Question:
I have a django project with static files as in the screenshot. I notice that a number of the images are not loading . Taking for example ipads.png. The HTML in the index view is:
'''
<div class="col-lg-5 col-lg-offset-2 col-sm-6">
<img class="img-responsive" src="static/img/ipad.png" alt="" />
</div>
'''
which I thought would be OK. but when I look at firebug I see:
'''
[09/Dec/2014 14:37:35] "GET /static/css/landing-page.css HTTP/1.1" 304 0
[09/Dec/2014 14:37:35] "GET /static/font-awesome-4.2.0/css/font-awesome.min.css HTTP/1.1" 304 0
[09/Dec/2014 14:37:35] "GET /static/css/bootstrap.min.css HTTP/1.1" 304 0
[09/Dec/2014 14:37:35] "GET /index/js/jquery.js HTTP/1.1" 200 14287
[09/Dec/2014 14:37:35] "GET /index/js/bootstrap.min.js HTTP/1.1" 200 14287
[09/Dec/2014 14:37:35] "GET /index/static/img/ipad.png HTTP/1.1" 200 14287
[09/Dec/2014 14:37:35] "GET /index/static/img/dog.png HTTP/1.1" 200 14287
[09/Dec/2014 14:37:35] "GET /static/img/intro-bg.jpg HTTP/1.1" 304 0
'''
My settings.py is:
'''
import os
def replace(path):
assert isinstance(path, str)
return path.replace('\', os.sep)
def here(*args):
return replace(os.path.abspath(os.path.join(os.path.dirname(__file__), *args)))
BASE_DIR = here('..')
def root(*args):
return replace(os.path.abspath(os.path.join(BASE_DIR, *args)))
STATICFILES_DIRS = (root('static'),)
# SECURITY WARNING: don't run with debug turned on in production!
DEBUG = True
TEMPLATE_DEBUG = True
ALLOWED_HOSTS = []
# Application definition
INSTALLED_APPS = (
'django.contrib.admin',
'django.contrib.auth',
'django.contrib.contenttypes',
'django.contrib.sessions',
'django.contrib.messages',
'django.contrib.staticfiles',
'app1',
)
MIDDLEWARE_CLASSES = (
'django.contrib.sessions.middleware.SessionMiddleware',
'django.middleware.common.CommonMiddleware',
'django.middleware.csrf.CsrfViewMiddleware',
'django.contrib.auth.middleware.AuthenticationMiddleware',
'django.contrib.messages.middleware.MessageMiddleware',
'django.middleware.clickjacking.XFrameOptionsMiddleware',
)
ROOT_URLCONF = 's3.urls'
WSGI_APPLICATION = 's3.wsgi.application'
# Database
# https://docs.djangoproject.com/en/1.6/ref/settings/#databases
DATABASES = {
'default': {
'ENGINE': 'django.db.backends.sqlite3',
'NAME': os.path.join(BASE_DIR, 'db.sqlite3'),
}
}
# Internationalization
# https://docs.djangoproject.com/en/1.6/topics/i18n/
LANGUAGE_CODE = 'en-us'
TIME_ZONE = 'UTC'
USE_I18N = True
USE_L10N = True
USE_TZ = True
# Static files (CSS, JavaScript, Images)
# https://docs.djangoproject.com/en/1.6/howto/static-files/
STATIC_URL = '/static/'
# STATIC_ROOT = os.path.join(BASE_DIR, 'static')
TEMPLATE_DIRS = (
os.path.join(BASE_DIR, 'templates'),
)
'''
What am I doing wrong , and how can I fix this?
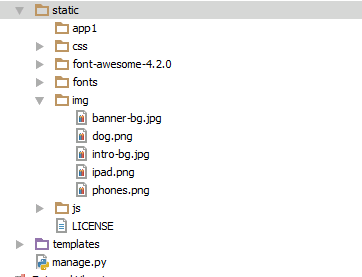
Answer: As the 'templates' and 'statics' are in same directory you need to add root directory at leading of your path :
'''
src="../static/img/ipad.png"
'''